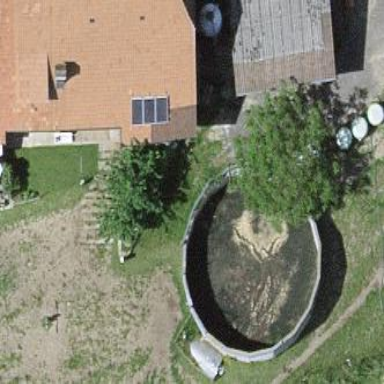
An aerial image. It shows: Storage tank that is man-made.